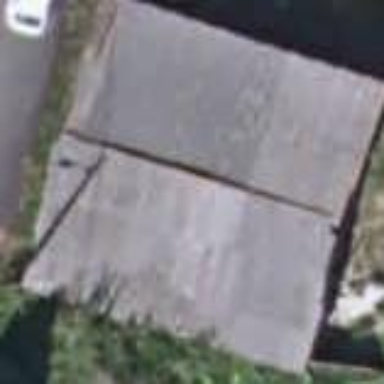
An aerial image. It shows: Shed.